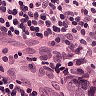
Metastatic tissue present: yes